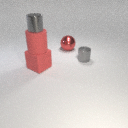
large red rubber cube below large red rubber cylinder